Frequency: 50000
Velocity: 0,155
Power: 45
Pulse duration: 0,0000001
Pass count: 1
Magnification: 10
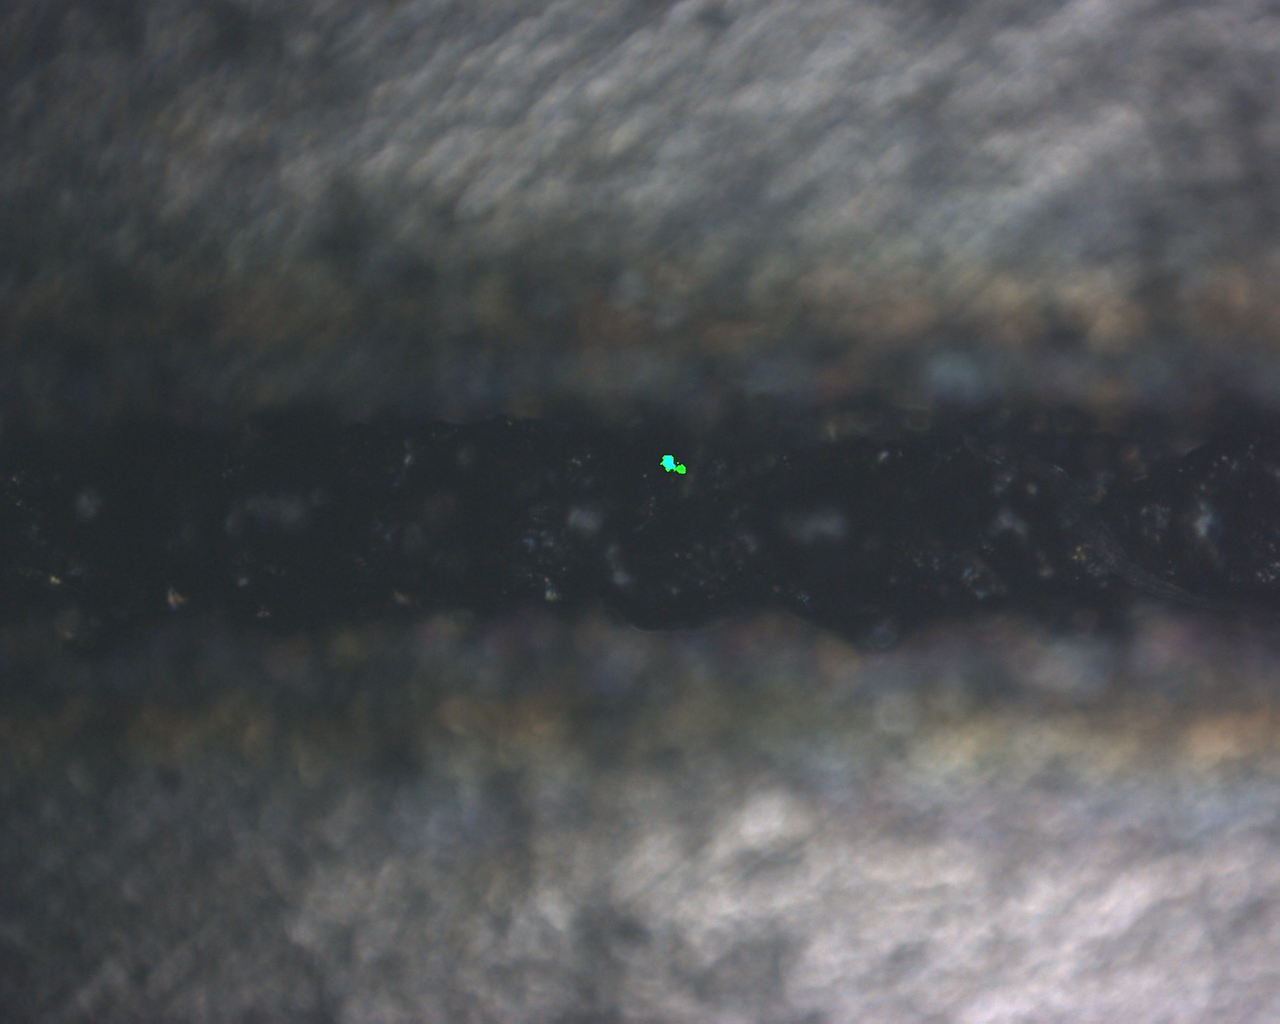
Measured width: 115.813
Other width: 95.037